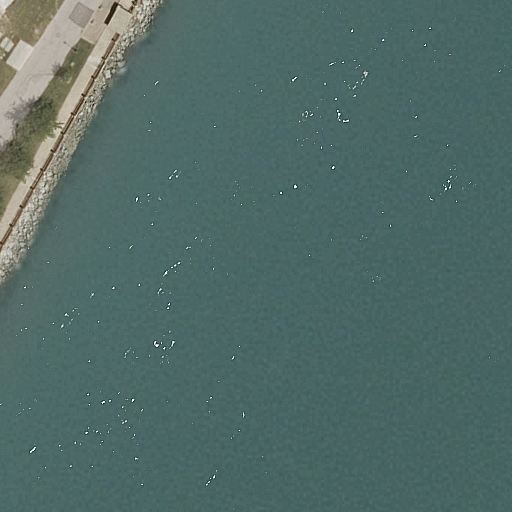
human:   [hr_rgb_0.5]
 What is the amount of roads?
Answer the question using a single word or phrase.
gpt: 2

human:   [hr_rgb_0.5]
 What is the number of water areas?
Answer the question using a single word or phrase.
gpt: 1

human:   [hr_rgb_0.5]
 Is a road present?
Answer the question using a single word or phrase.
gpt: yes

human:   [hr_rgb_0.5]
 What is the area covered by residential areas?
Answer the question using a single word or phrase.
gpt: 6655m2

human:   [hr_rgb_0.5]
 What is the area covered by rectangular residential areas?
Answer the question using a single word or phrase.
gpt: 0m2

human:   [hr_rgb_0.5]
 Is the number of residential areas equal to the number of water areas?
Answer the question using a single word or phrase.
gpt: yes

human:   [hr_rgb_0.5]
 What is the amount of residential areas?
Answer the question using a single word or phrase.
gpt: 1

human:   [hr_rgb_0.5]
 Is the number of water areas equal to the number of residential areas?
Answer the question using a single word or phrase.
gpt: yes

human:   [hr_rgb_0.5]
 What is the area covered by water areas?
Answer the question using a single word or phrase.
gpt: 9884m2

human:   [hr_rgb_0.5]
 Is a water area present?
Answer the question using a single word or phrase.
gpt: yes

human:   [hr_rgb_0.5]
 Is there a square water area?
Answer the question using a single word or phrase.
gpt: no

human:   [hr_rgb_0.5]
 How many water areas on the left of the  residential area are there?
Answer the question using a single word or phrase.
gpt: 0

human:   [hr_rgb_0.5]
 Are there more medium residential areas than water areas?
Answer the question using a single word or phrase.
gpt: no

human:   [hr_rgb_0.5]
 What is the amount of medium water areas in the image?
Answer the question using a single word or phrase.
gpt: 0

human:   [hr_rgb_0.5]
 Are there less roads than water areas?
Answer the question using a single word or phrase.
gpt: no

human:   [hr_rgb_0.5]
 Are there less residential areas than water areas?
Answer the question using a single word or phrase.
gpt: no

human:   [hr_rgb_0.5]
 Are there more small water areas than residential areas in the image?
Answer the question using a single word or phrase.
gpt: no

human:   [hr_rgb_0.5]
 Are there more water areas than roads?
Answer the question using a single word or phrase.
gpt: no

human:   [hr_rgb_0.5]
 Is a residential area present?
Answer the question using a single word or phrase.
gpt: yes

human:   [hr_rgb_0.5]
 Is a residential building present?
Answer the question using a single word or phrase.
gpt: no

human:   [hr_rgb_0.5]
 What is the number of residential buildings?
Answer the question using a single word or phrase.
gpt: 0

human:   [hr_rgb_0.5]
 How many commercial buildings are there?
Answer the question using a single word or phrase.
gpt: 0

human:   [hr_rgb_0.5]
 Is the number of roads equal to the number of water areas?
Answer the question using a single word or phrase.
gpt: no

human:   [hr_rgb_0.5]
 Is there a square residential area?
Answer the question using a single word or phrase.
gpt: no

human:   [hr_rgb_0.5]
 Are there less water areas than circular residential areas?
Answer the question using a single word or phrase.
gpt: no

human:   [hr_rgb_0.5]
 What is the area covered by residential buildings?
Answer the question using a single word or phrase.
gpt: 0m2

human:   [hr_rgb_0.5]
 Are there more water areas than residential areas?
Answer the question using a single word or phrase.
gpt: no

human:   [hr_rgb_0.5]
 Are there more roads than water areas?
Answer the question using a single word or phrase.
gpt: yes

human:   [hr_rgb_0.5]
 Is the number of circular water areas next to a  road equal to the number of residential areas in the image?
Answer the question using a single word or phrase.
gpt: no

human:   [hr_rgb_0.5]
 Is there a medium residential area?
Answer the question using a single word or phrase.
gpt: no

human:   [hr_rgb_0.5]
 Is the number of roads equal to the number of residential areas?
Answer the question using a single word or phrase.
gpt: no

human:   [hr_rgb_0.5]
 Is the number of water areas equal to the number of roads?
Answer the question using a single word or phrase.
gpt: no

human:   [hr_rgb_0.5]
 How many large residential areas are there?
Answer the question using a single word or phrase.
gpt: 1

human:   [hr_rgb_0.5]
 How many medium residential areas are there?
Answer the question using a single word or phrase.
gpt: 0

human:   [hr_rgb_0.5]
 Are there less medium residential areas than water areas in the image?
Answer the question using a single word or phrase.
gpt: yes

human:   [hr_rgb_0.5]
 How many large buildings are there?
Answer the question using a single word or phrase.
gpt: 0

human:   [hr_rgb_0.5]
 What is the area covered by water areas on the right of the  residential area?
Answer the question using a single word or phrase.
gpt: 9884m2

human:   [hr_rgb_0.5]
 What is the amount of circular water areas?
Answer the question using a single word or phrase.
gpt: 0

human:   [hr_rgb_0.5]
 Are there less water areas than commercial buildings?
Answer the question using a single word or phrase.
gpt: no

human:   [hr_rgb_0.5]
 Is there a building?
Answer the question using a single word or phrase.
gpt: no

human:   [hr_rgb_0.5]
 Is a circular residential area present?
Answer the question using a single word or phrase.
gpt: no

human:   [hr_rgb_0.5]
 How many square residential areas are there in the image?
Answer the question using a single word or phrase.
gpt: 0

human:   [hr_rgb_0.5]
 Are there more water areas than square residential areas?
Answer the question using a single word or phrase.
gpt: yes

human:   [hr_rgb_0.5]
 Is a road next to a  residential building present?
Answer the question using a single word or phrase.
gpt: no

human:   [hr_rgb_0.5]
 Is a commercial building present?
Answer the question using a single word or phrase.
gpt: no

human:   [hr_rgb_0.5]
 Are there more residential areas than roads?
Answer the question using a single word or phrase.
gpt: no

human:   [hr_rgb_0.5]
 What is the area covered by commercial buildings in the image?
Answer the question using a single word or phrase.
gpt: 0m2

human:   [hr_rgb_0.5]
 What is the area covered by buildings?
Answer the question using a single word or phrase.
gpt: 0m2

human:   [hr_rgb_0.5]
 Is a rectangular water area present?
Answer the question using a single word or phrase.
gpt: no

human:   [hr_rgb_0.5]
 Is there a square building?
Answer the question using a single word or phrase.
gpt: no

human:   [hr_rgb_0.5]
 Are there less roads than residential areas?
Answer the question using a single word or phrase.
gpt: no

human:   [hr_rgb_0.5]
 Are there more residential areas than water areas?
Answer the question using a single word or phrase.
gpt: no

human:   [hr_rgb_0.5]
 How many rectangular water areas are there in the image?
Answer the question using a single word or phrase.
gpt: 0

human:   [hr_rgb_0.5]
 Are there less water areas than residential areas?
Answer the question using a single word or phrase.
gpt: no

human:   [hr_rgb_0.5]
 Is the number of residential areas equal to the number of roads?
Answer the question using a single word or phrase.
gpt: no

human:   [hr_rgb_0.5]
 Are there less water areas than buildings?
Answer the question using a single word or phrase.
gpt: no

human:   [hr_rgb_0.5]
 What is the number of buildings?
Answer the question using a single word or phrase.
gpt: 0

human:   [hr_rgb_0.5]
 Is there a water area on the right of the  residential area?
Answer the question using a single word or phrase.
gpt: yes

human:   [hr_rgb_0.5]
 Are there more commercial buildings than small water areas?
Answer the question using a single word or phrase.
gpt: no

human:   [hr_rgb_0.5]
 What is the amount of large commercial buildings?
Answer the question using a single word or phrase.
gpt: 0

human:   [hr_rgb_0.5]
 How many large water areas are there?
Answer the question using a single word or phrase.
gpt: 1

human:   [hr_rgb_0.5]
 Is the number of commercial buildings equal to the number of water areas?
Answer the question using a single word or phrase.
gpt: no

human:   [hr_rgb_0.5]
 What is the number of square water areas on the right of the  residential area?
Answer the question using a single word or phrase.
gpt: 0

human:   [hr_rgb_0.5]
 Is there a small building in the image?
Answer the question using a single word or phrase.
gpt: no